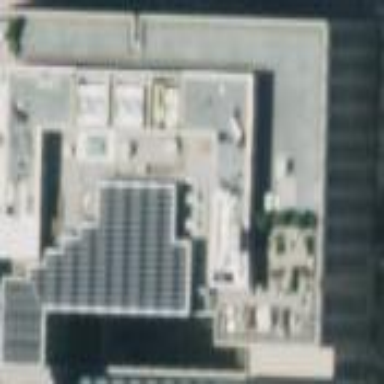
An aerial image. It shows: Office building.